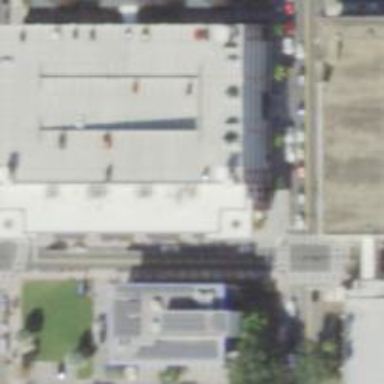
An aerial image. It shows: Multi-storey parking building.